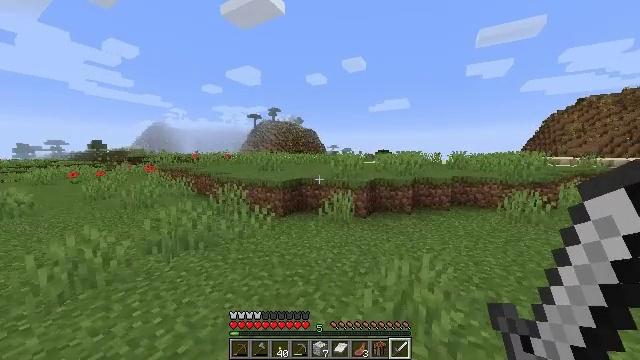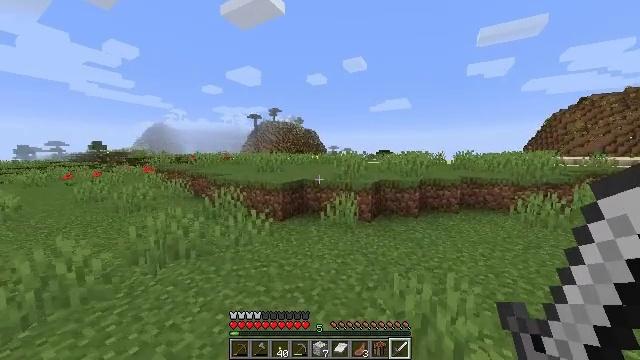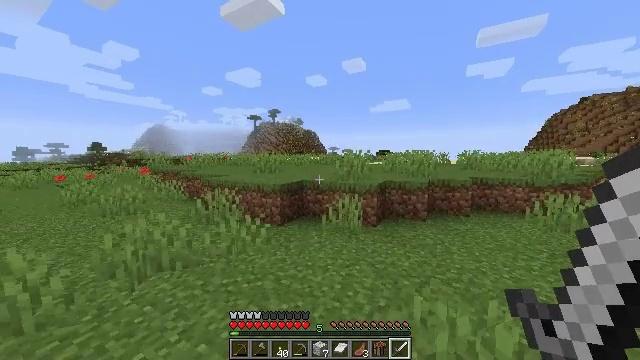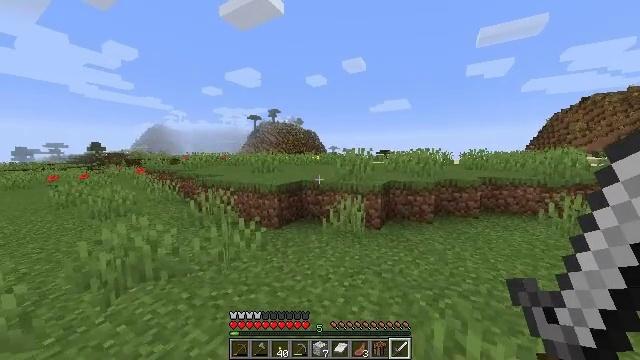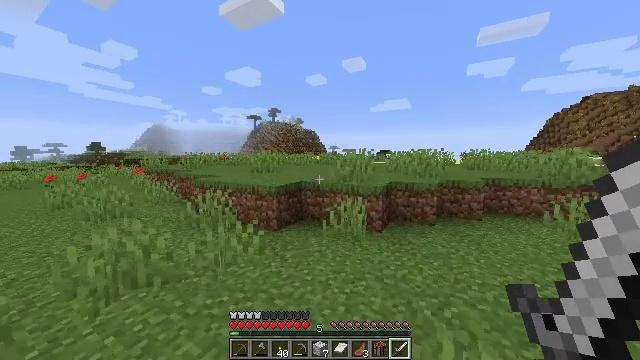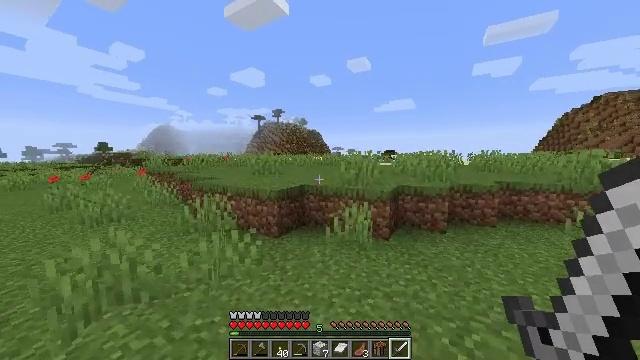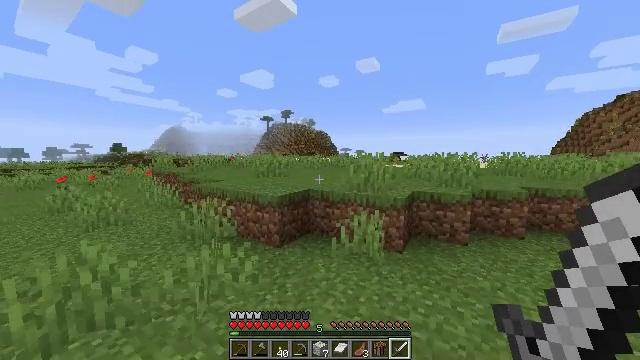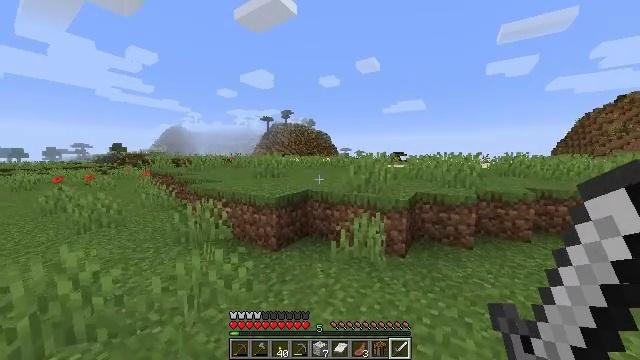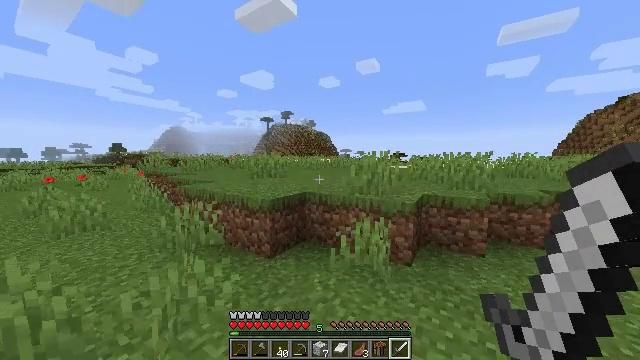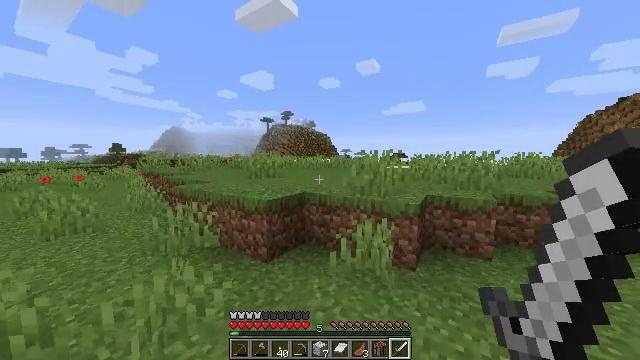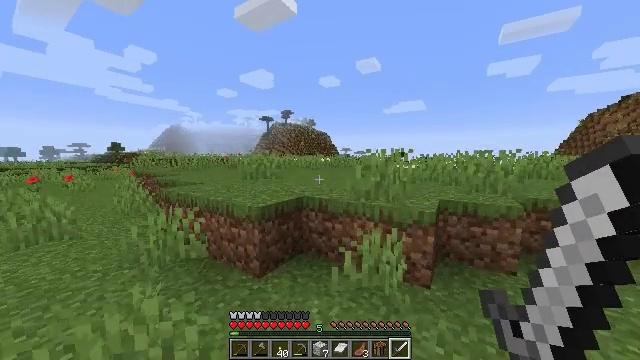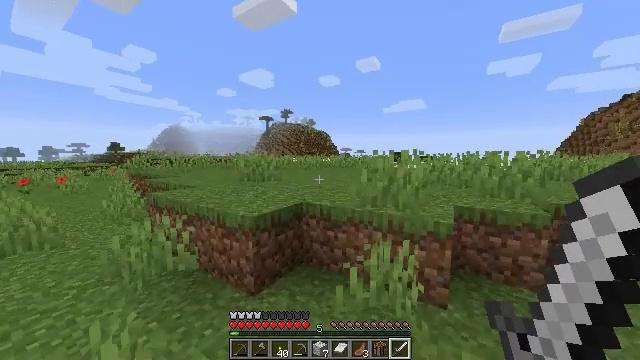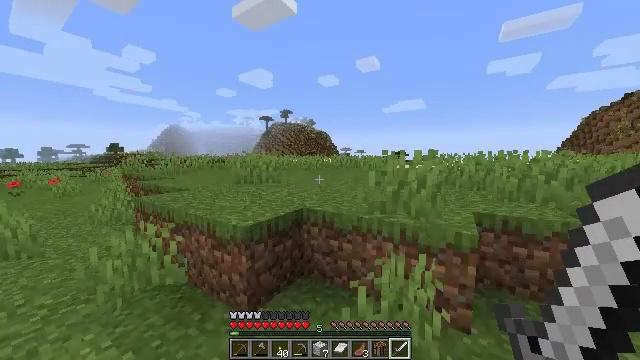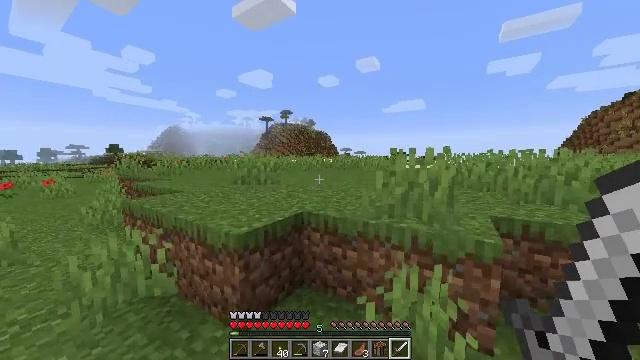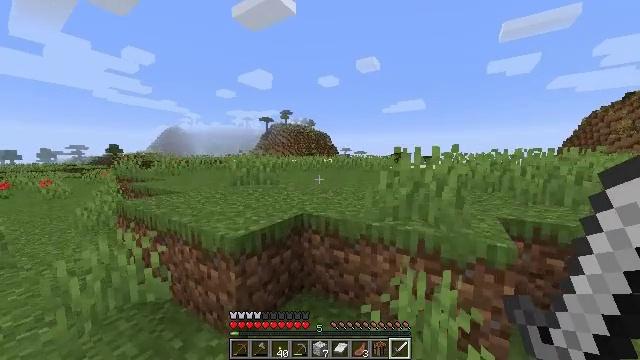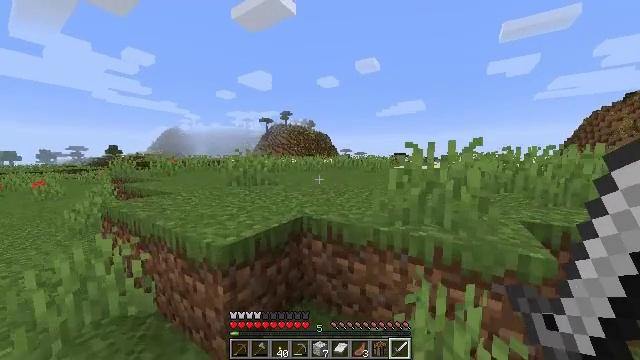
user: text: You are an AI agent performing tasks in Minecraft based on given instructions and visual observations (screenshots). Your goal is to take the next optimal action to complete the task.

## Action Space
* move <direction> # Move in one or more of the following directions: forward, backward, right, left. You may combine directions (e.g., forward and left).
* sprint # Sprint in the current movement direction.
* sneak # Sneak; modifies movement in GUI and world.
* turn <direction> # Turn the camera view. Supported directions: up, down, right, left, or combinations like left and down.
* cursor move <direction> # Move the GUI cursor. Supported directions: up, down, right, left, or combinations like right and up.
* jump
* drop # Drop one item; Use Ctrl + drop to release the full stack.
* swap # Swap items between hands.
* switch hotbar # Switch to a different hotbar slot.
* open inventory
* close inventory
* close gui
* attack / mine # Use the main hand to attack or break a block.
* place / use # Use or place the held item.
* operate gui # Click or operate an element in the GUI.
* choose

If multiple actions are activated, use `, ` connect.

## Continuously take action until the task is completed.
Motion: motion action
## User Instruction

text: Gather a tall sunflower.
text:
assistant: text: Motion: move forward, sprint
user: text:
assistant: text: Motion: move forward, sprint
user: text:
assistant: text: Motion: move forward, sprint
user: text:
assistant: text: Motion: move forward, sprint
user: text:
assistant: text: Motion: move forward, sprint, turn left
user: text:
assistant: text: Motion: move forward, sprint, turn left
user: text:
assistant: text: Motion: move forward, sprint
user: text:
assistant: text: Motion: move forward, sprint
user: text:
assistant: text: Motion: move forward, sprint
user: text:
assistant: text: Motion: move forward, sprint
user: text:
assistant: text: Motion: move forward, sprint
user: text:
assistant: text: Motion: move forward, sprint
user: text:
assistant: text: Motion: move forward, sprint
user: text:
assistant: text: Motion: move forward, sprint
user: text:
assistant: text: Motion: move forward, sprint
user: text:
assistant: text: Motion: move forward, sprint
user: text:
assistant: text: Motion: move forward, sprint, jump
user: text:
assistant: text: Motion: move forward, sprint, jump
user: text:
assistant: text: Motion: move forward, sprint, jump
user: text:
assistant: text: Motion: move forward, sprint, jump
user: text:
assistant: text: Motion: move forward, sprint, jump
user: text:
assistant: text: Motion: move forward, sprint, jump
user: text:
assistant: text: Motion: move forward, sprint
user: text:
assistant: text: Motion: move forward, sprint
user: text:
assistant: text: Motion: move forward, sprint
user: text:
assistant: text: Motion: move forward, sprint
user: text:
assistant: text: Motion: move forward, sprint
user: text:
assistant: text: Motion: move forward, sprint
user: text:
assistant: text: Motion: move forward, sprint
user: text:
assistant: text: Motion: move forward, sprint